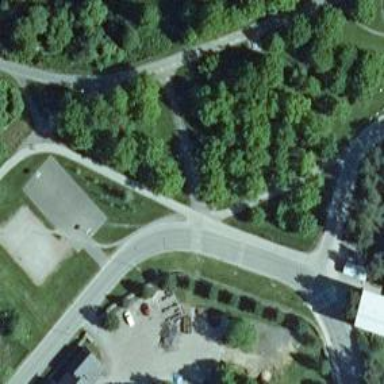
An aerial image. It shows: Memorial site with historic significance.